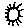
Label: sun